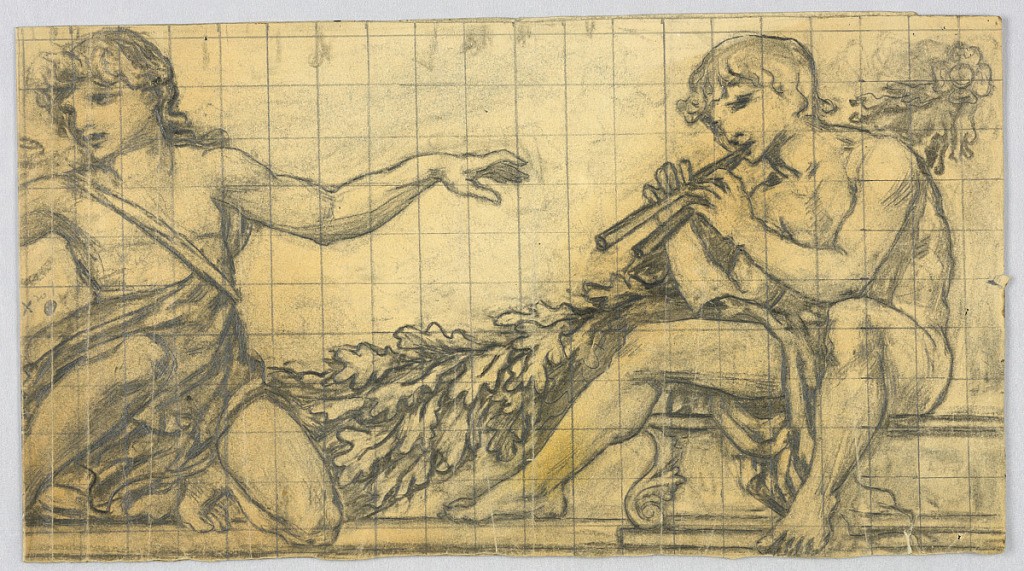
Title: Study for a Mural
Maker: Francis Augustus Lathrop, American, 1849–1909
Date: ca. 1895
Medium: Graphite and charcoal on cream wove paper
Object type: Drawing
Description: Paper squared off with grid for transfer. Four young men before a festoon of oak leaves. Two at left with a book. Flute player at right.